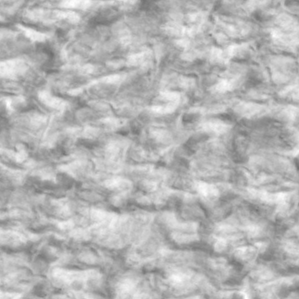
Label: non_frost